Field crop: tomato
Growth stage: 1
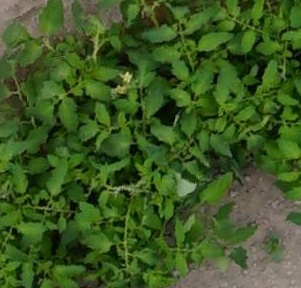
Species: tomato